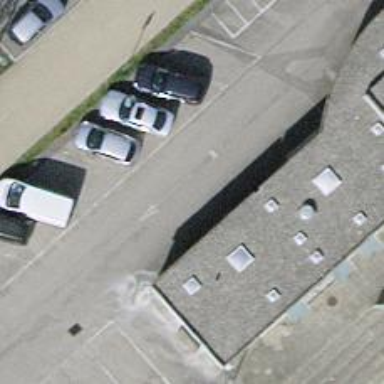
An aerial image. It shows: Parking aisle designated as service road.